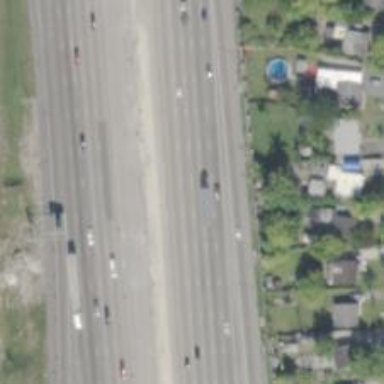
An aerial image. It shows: Asphalt motorway.